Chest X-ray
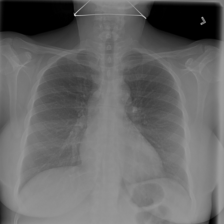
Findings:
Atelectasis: negative
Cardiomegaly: negative
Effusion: negative
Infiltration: positive
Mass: negative
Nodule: negative
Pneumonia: negative
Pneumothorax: negative
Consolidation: negative
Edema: negative
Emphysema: negative
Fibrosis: negative
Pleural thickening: negative
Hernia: negative